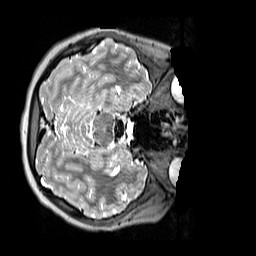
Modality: T2w
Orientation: axial
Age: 12
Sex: female
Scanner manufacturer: siemens
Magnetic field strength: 3 T
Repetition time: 3.2 s
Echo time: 0.408 s